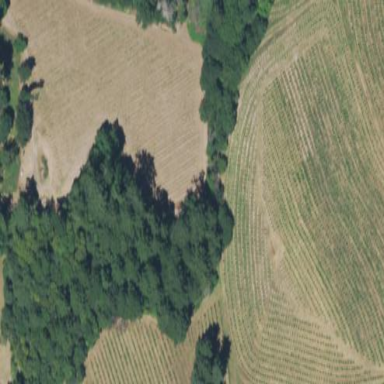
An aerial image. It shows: Vineyard growing grapes.